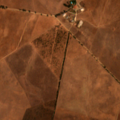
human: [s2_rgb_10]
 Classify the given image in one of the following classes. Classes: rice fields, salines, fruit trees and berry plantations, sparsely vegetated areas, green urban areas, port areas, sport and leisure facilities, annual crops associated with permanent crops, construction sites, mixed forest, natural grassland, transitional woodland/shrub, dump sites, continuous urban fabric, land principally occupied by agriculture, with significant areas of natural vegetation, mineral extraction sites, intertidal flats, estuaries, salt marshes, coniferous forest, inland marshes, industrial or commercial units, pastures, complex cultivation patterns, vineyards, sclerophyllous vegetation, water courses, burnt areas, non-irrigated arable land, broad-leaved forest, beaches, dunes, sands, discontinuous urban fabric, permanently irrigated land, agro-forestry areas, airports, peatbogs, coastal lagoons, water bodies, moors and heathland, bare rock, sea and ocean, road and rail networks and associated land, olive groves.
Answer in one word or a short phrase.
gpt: non-irrigated arable land, transitional woodland/shrub